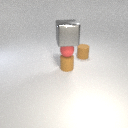
small brown rubber cylinder below large gray metal cube